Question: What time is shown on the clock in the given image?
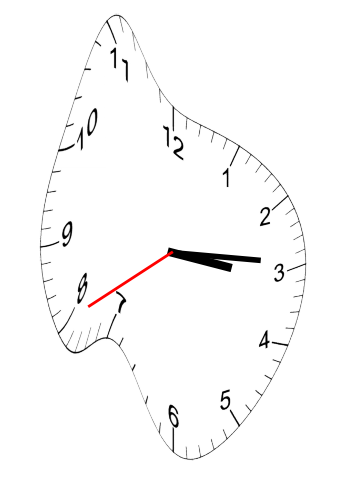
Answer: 03:14:40